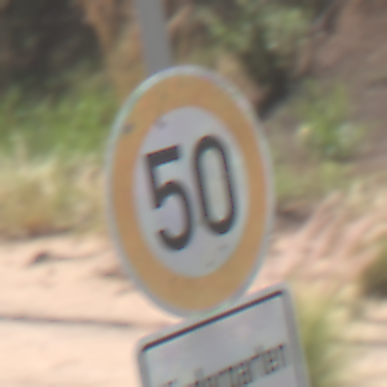
Verkehrszeichen: Geschwindigkeit50
Zusatzzeichen unten: HinweisDurchVerbaleAngabe9
Umgebung: Outdoor, RoadRail
Tageszeit: Midday
Wetter: Clear
Licht: Natural
Jahreszeit: NotSpecified
Kontrast: HighContrast